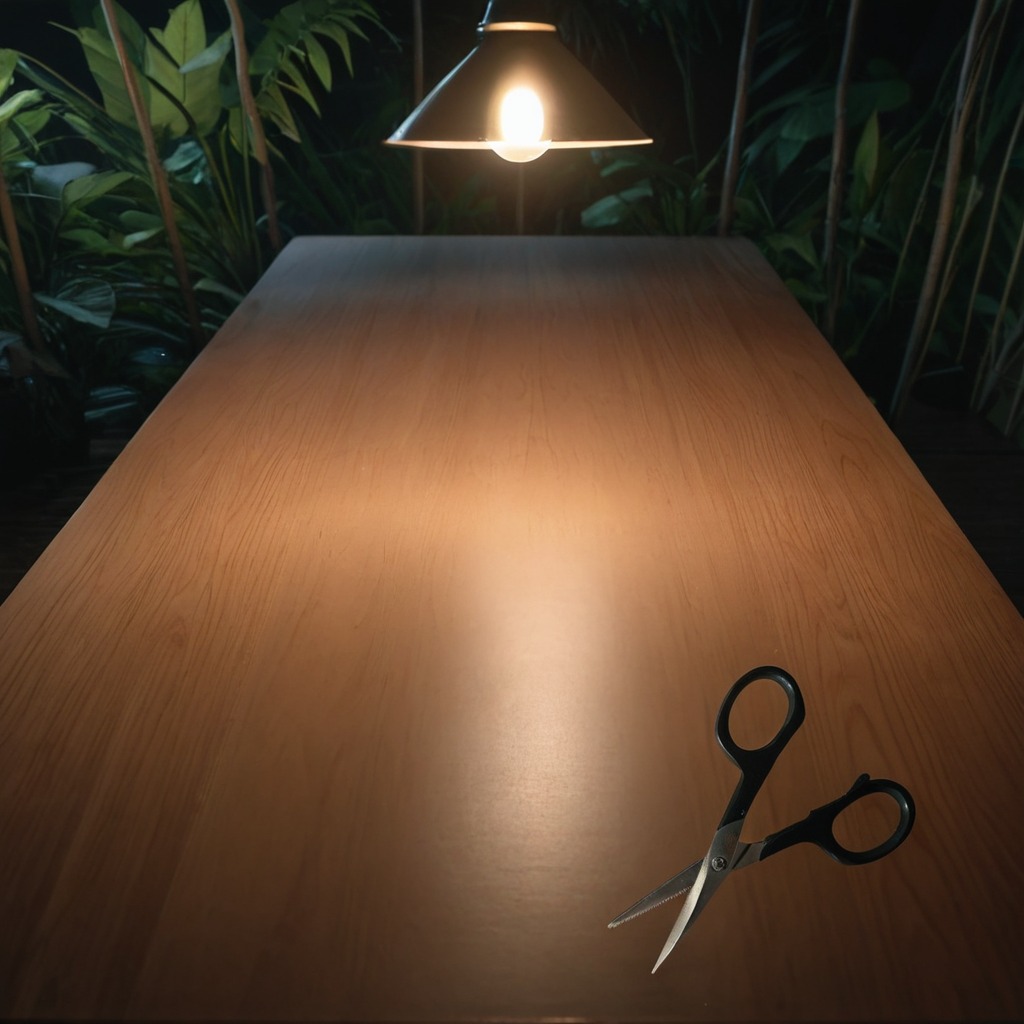
A scissor lies on the wooden table inside a jungle field workshop tent at night.